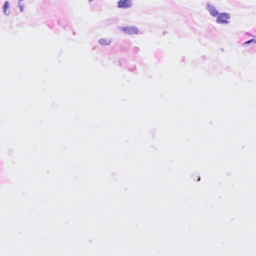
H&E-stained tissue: Breast